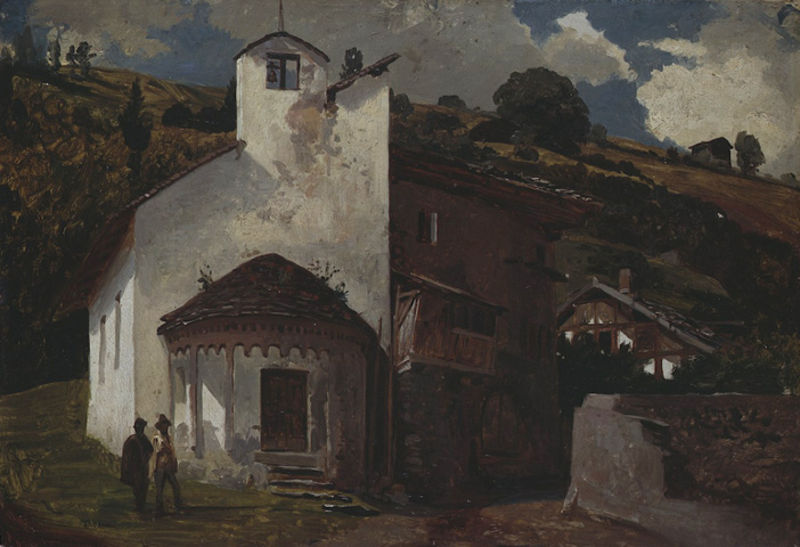
Titel: Kapelle in einem Alpendorf
Künstler: Johann Wilhelm Schirmer
Standort: Karlsruhe
Institution: Staatliche Kunsthalle Karlsruhe
Schlagwörter: baum, berg, blau, gemälde, himmel, laub, mann, weiß, wolken, bäume, grün, landschaft, menschen, stadt, braun, fenster, holz, hut, licht, männer, nacht, strasse, tür, zeichnung, dach, gebäude, gras, haus, weg, wiese, wolke, zaun, leute, malerei, mütze, steine, öl, felder, häuser, hügel, weide, wind, büsche, gehen, hütte, kirche, sträucher, wiesen, land, bauern, kamin, kinder, schornstein, turm, balkon, fassade, italien, man, berge, gebirge, dorf, giebel, mauer, farbe, alm, herbst, spazieren, rundbogen, romantik, ölgemälde, treppe, treppen, wetter, balken, stufen, bauer, tor, eingang, weiden, glockenturm, spaziergang, alpen, hässlich, pinsel, pinselduktus, portal, glocke, ländlich, landhaus, wanderer, apsis, dorfkirche, bauernhaus, kapelle, stall, fachwerk, fachwerkhaus, siedlung, hühel, bäuerlich, holzbalkon, kirchlein, zwei menschen, kirchentür, burschen, mennschen, hüpgel, kirche#, dach#, bergabwärts, rhonegletscher